Chest X-ray. View position: PA
Patient age: 34
Patient sex: F
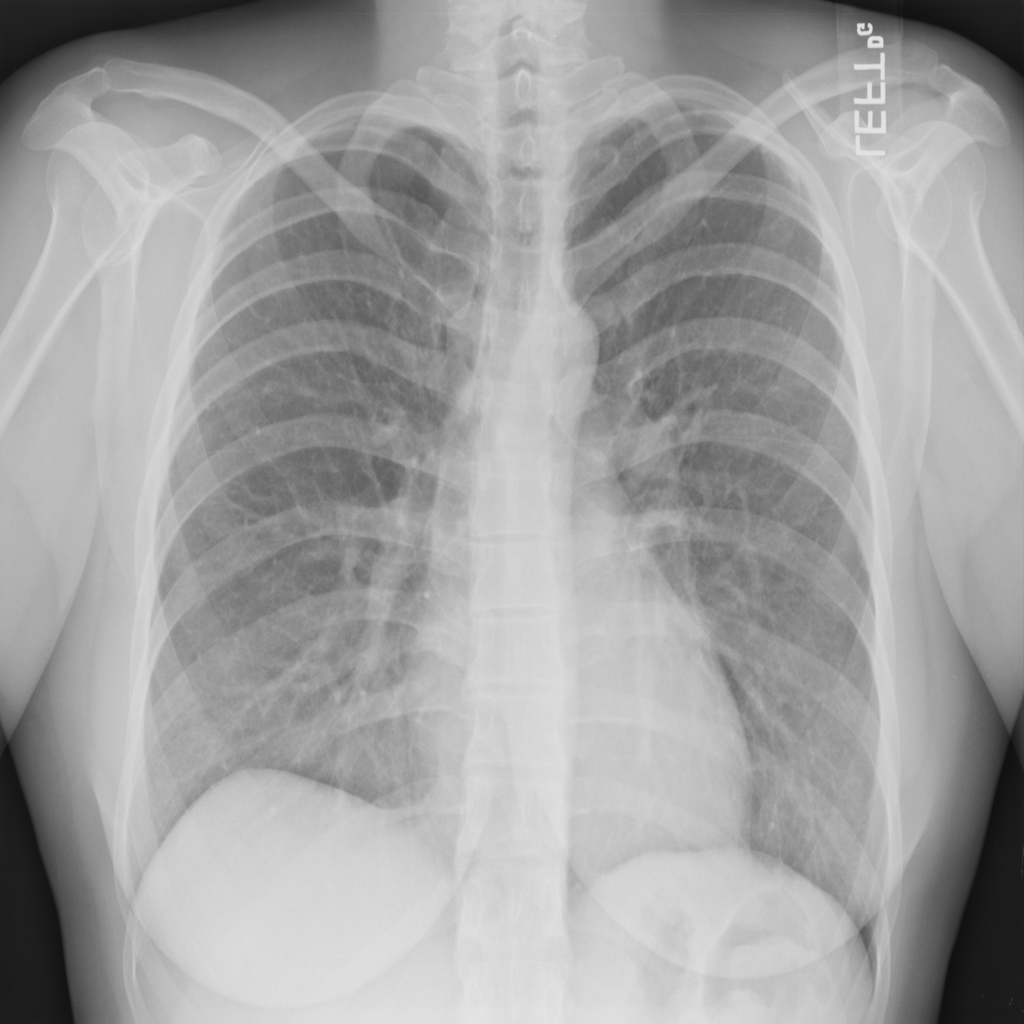
Finding: Pneumothorax